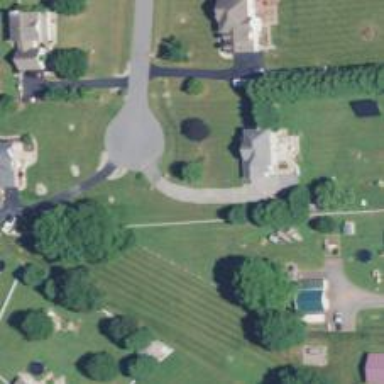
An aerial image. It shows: Driveway leading to service road.